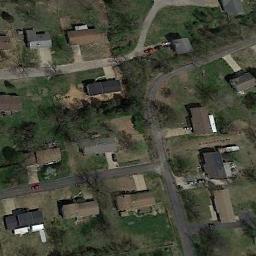
Label: residential